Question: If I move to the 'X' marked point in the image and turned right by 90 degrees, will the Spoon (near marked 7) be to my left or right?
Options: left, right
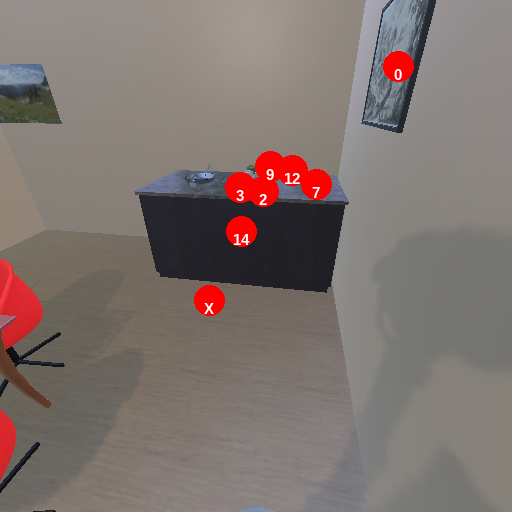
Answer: left